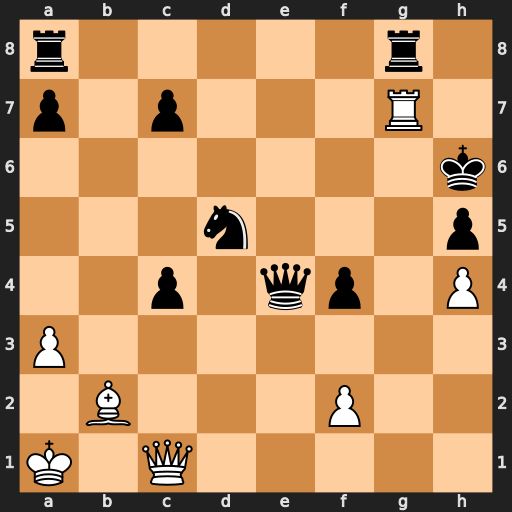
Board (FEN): r5r1/p1p3R1/7k/3n3p/2p1qp1P/P7/1B3P2/K1Q5
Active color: w
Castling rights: -
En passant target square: -
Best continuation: Qg1 Qe1+ Qxe1